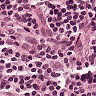
Metastatic tissue present: no